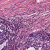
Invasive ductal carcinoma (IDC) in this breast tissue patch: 1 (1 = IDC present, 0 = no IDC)